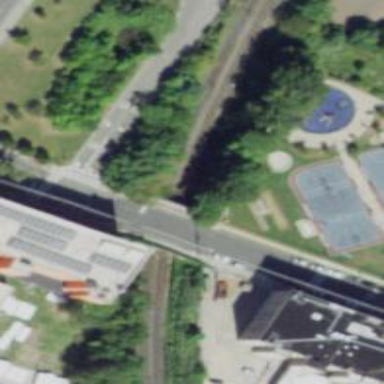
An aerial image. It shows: Light rail electrified with contact line.